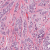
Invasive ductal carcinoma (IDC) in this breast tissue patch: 1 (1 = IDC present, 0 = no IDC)